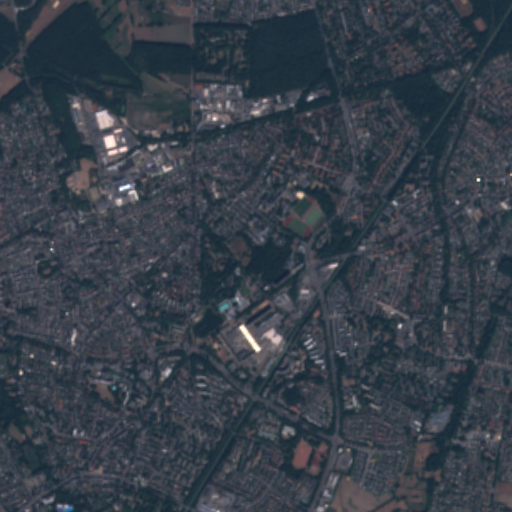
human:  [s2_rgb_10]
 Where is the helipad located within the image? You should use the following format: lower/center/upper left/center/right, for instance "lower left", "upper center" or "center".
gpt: The helipad is located in the lower left of the image.
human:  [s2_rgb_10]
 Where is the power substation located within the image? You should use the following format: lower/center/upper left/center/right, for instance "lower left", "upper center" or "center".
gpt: The power substation is located in the upper left of the image.
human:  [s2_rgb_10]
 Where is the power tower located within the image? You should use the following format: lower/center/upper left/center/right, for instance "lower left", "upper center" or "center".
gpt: The power tower is located in the upper left of the image.
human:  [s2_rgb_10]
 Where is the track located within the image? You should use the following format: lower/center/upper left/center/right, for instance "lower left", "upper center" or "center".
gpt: The track is located in the center of the image.
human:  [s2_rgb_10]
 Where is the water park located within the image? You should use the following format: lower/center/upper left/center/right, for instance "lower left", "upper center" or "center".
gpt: The water park is located in the lower left of the image.
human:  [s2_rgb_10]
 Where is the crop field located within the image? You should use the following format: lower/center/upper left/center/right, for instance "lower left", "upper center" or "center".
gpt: There is no crop field in the image.